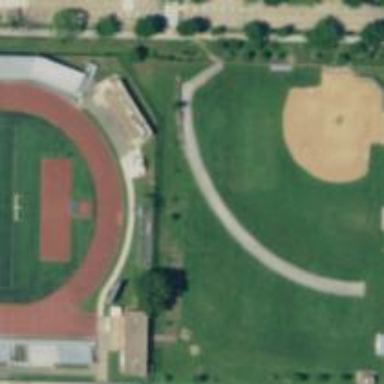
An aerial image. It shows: Baseball pitch for leisure and sports activities.